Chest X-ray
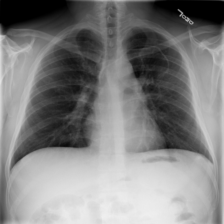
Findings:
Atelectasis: negative
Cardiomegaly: negative
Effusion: negative
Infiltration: negative
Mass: negative
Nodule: negative
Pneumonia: negative
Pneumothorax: negative
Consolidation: negative
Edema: negative
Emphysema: negative
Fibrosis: negative
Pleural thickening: negative
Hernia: negative